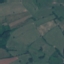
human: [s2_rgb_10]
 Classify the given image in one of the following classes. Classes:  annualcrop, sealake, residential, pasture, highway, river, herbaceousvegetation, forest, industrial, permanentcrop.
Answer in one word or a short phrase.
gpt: Pasture